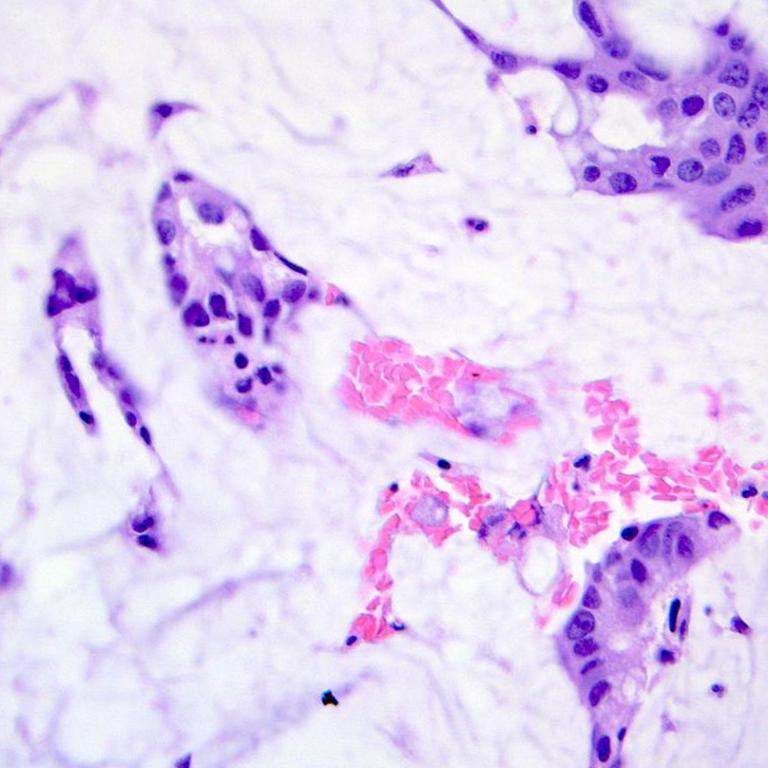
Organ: colon
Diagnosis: adenocarcinomas